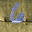
Label: 6